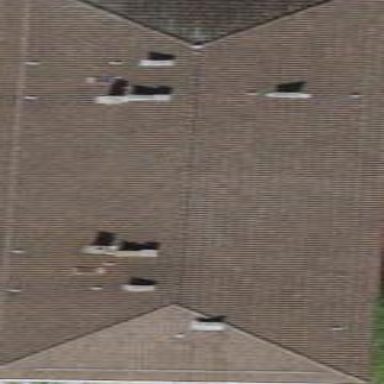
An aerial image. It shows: Apartment building with hipped roof.